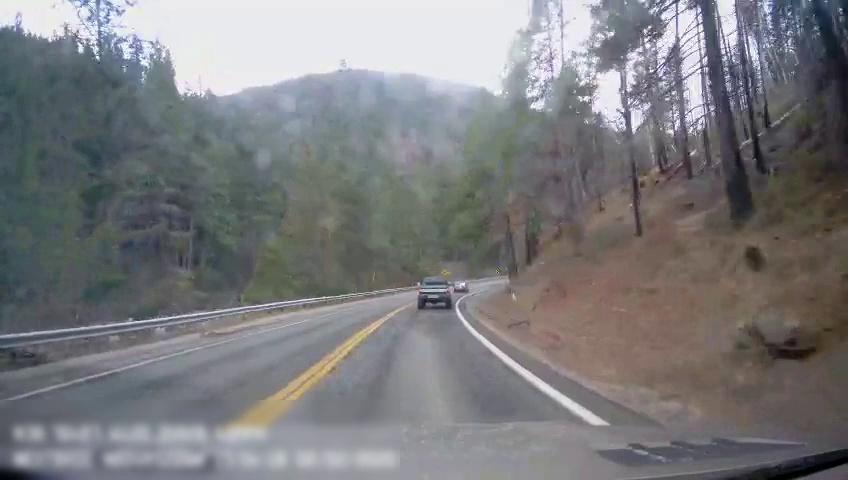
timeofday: Day
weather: Sunny
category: Drivable Space
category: Vehicles | Car
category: Vehicles | Truck
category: Lanes | Current Lane
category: Lanes | Current Lane
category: Lanes | Alternate Lane